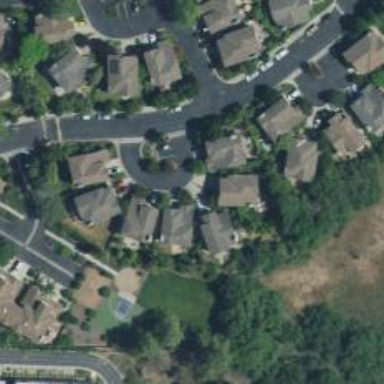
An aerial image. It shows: Driveway.